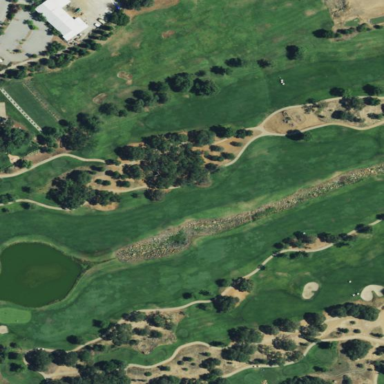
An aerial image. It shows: Grassy area designated as golf fairway.